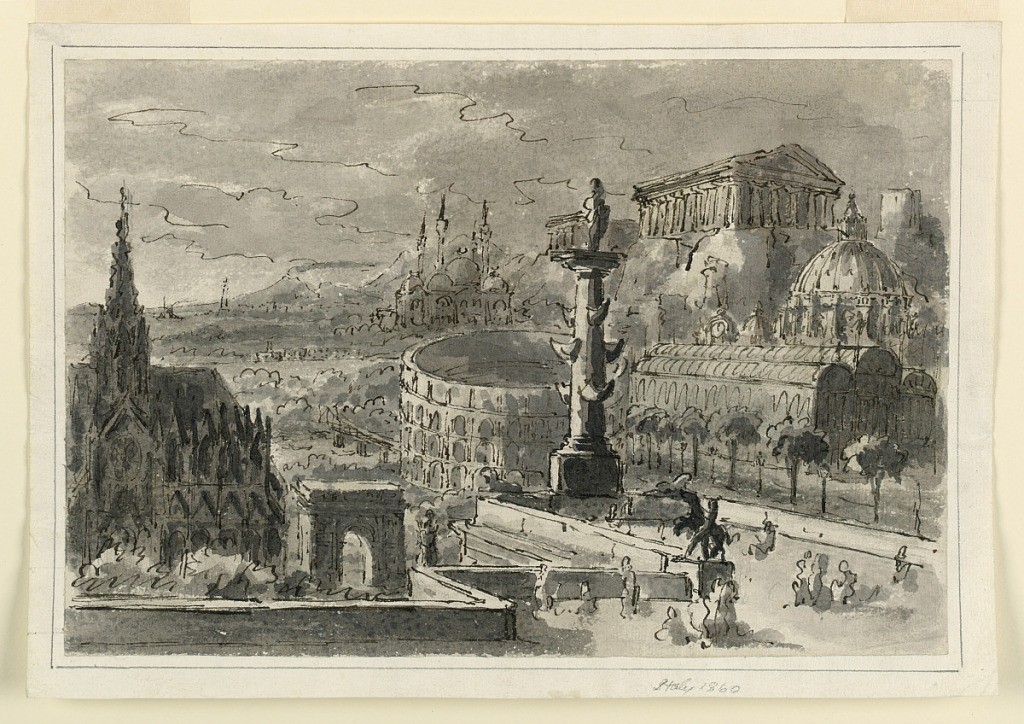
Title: Stage Design, Agglomeration of Various Buildings
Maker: Antonio Giuseppe Basoli, Italian, 1774–1843
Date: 19th century
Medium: Pen and gray-brown ink, brush and gray wash on paper
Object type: Drawing
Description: Horizontal rectangle. Agglomeration of various famous buildings, including St. Peter's Basilica, the Parthenon, Colosseum, the Cathedral of Cologne, the Arch of Septimus Severus, and the Crystal Palace in London.